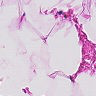
Metastatic tissue present: no